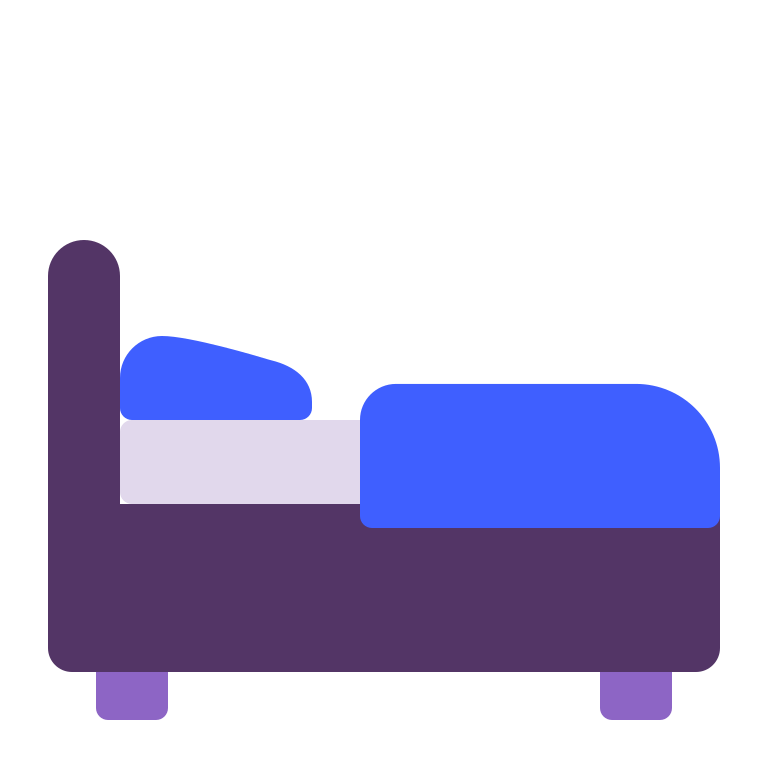
bed flat